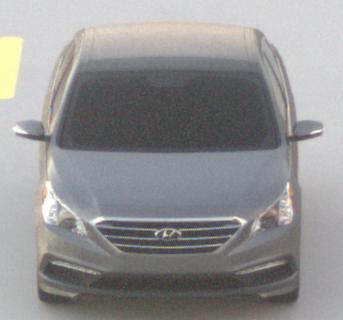
Make: Hyundai
Model: Sonata
Detailed model: Gen. 7
Model produced from: 2015
Model produced until: 2017
Doors: 4
Color: gray
Road condition: dry road
Daytime: sunrise or sunset
Contrast: low contrast